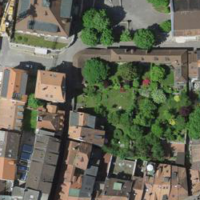
EUNIS habitat code: 54
Species observed at this site:
Datura stramonium